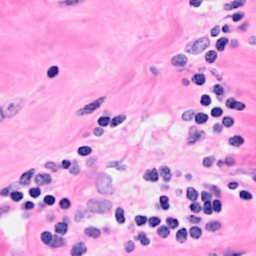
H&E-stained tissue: Breast